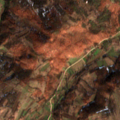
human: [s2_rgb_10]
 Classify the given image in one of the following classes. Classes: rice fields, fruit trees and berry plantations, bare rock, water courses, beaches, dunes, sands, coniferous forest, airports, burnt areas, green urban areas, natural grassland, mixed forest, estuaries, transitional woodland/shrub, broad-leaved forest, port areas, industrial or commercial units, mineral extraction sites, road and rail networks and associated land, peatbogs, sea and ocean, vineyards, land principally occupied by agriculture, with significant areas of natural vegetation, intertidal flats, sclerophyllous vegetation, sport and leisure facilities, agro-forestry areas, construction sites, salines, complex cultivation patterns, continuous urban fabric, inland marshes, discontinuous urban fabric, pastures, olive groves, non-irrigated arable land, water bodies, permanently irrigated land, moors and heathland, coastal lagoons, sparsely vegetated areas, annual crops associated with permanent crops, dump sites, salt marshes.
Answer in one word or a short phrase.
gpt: complex cultivation patterns, land principally occupied by agriculture, with significant areas of natural vegetation, broad-leaved forest, transitional woodland/shrub